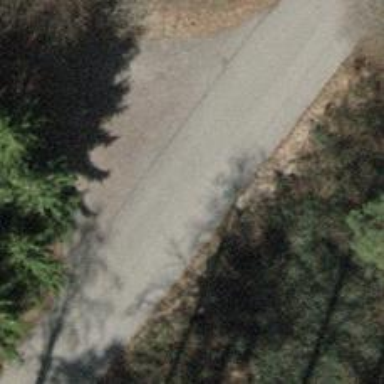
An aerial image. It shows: Tertiary road with asphalt surface.